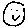
Label: smiley face